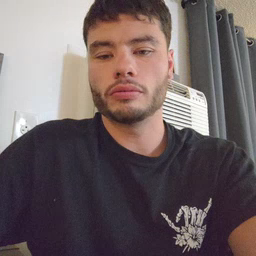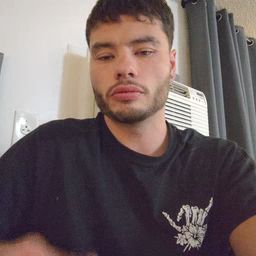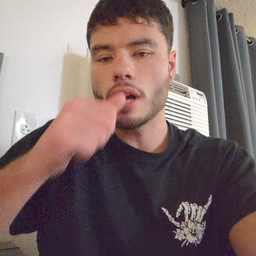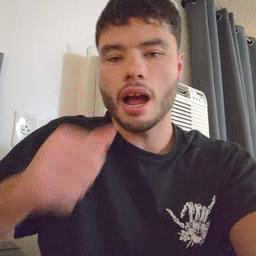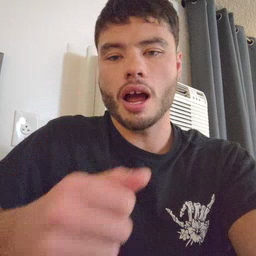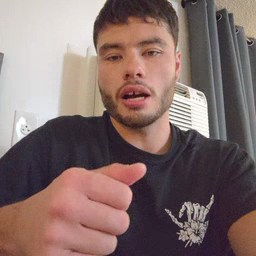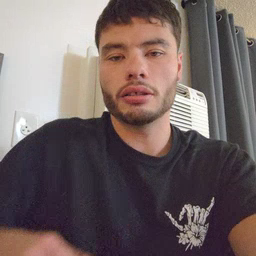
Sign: hide